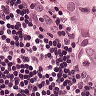
Metastatic tissue present: yes